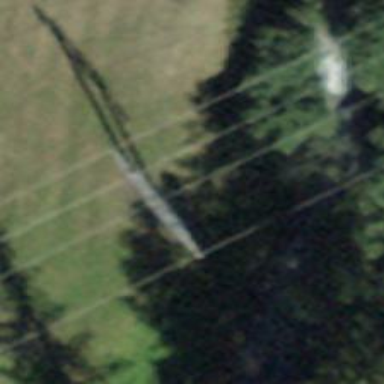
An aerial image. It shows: H-frame power tower design.